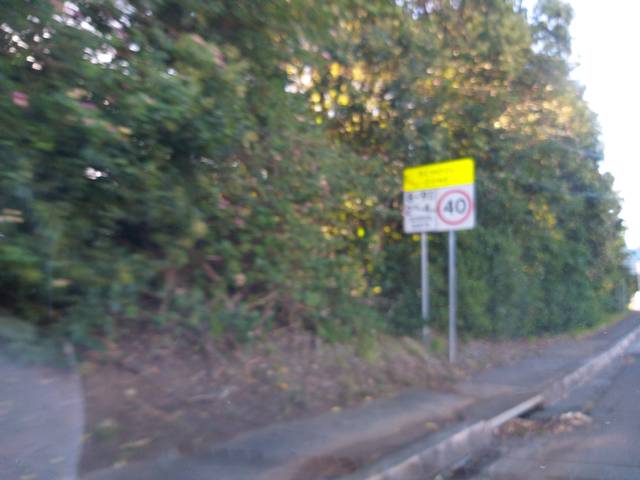
Region: Australia
Coordinates: -34.426, 150.872